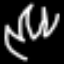
Label: leaf